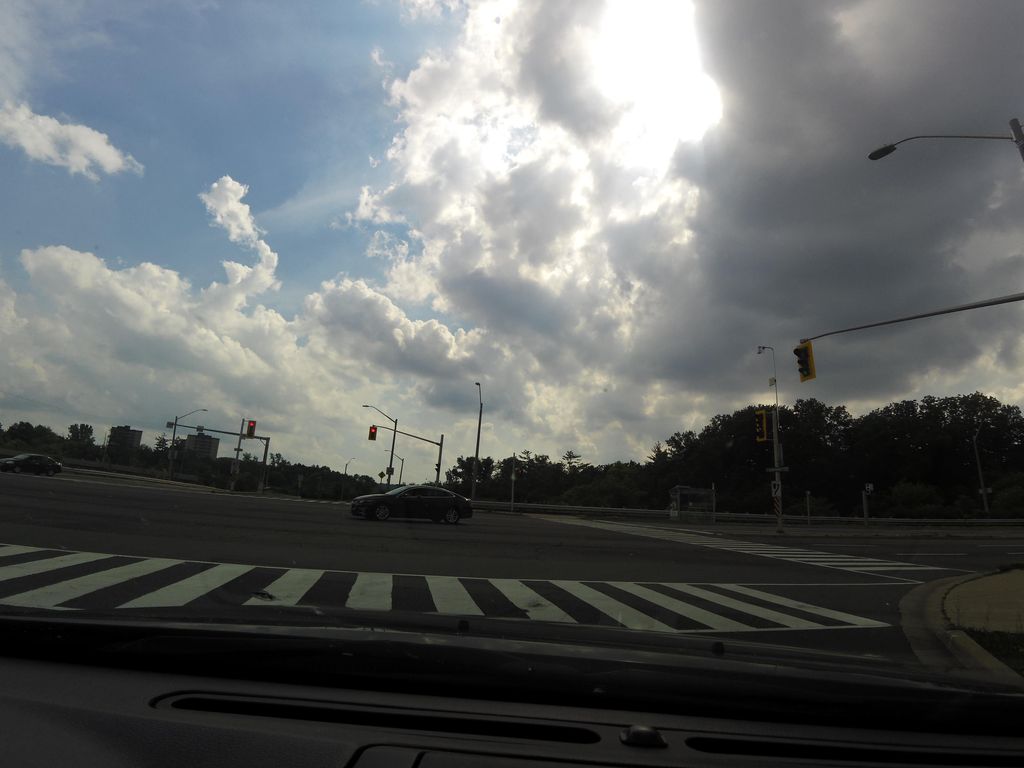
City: hamilton